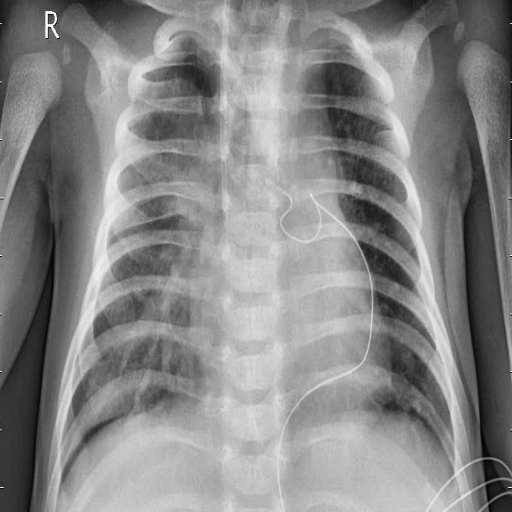
Finding: PNEUMONIA